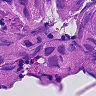
Metastatic tissue present: yes